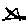
Label: star